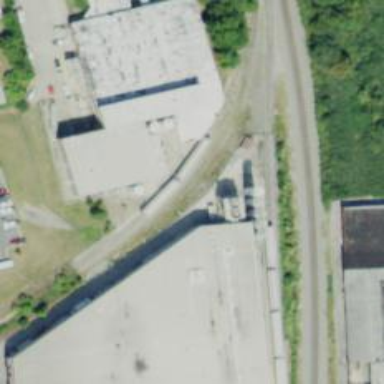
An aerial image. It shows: Rail spur service.